Field crop: maize
Growth stage: 2
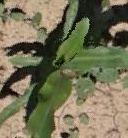
Species: maize